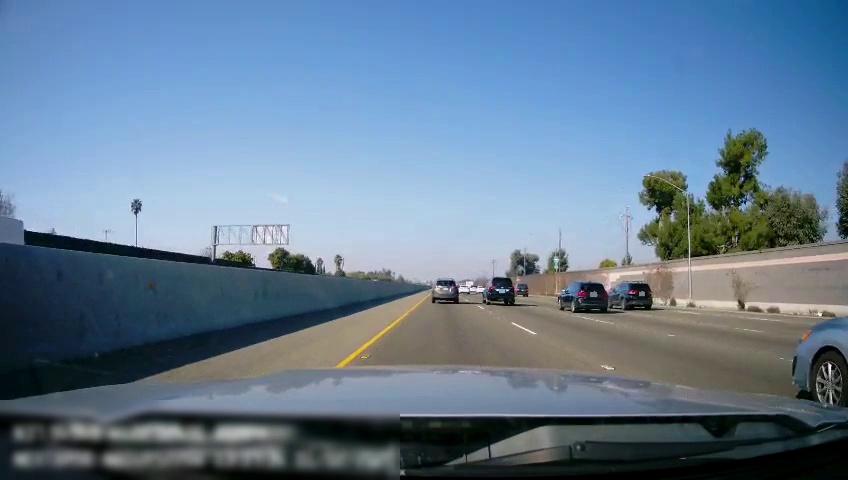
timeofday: Day
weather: Sunny
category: Drivable Space
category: Vehicles | SUV
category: Vehicles | SUV
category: Vehicles | Car
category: Vehicles | Truck
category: Vehicles | SUV
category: Vehicles | SUV
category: Vehicles | Car
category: Vehicles | SUV
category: Lanes | Current Lane
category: Lanes | Current Lane
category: Lanes | Alternate Lane
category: Lanes | Alternate Lane
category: Lanes | Alternate Lane